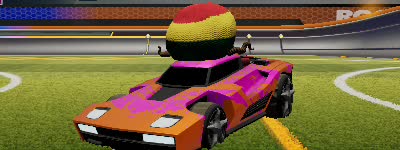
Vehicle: breakout